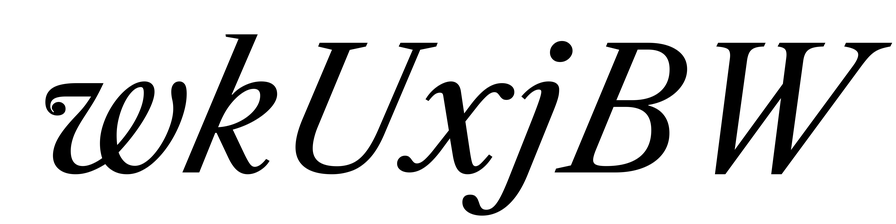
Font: LibreCaslonText-Italic_Italic